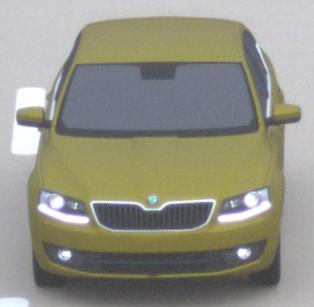
Make: Skoda
Model: Octavia 1.2 TSI
Detailed model: Octavia (III) Limousine
Model produced from: 2013/02
Model produced until: 2015/04
Doors: 5
Color: yellow
Road condition: dry road
Daytime: morning or afternoon
Contrast: low contrast